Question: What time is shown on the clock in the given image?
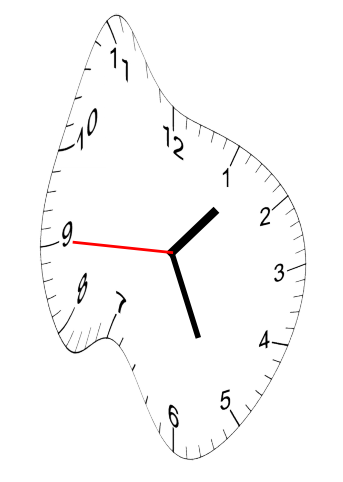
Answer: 01:25:45